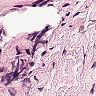
Metastatic tissue present: no